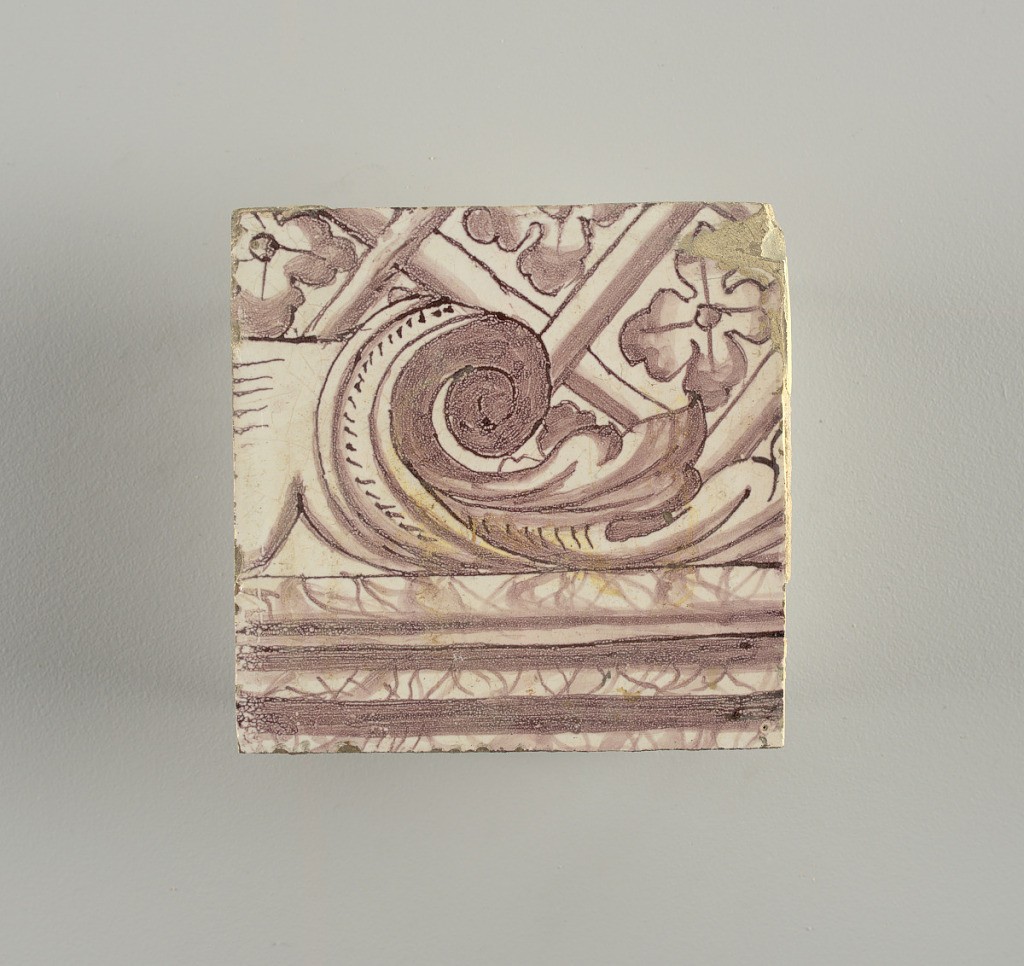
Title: Wall facing
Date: ca. 1725
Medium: Tin-glazed earthenware, underglaze
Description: Horizontal rectangle.  Thirty-seven tiles wide and twenty-one high with opening for door or window nineteen and one-half tiles high and twelve wide.  To left and right of opening, centered canopy above. Left, woman representing Hope, right, a sculputure urn.  Centered above opening, a mascaron.  Arabesque design of foliage.